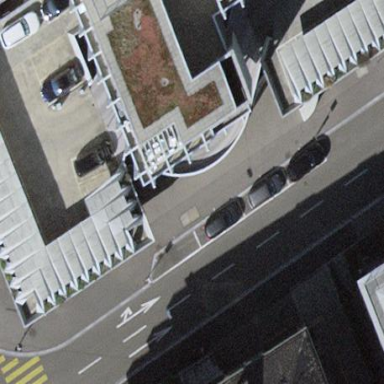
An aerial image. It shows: Parking available on the street side.